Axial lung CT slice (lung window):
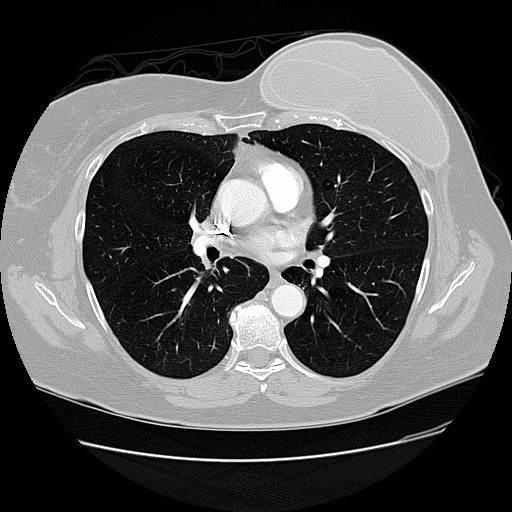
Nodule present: no